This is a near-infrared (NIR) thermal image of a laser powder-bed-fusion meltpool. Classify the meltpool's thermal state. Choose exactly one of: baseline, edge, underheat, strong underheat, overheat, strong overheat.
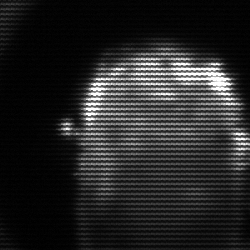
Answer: baseline